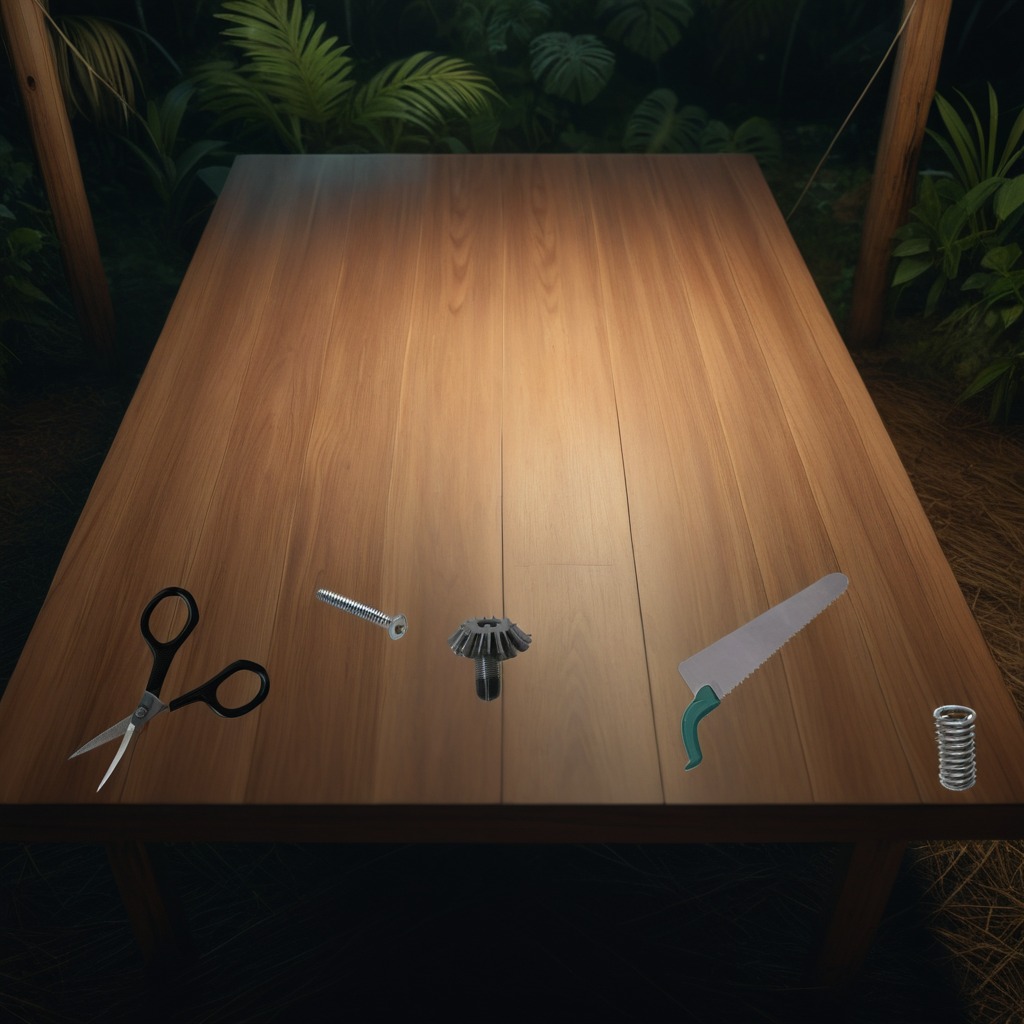
A steel gear with teeth, a metal machine screw, a coiled metal spring, a handheld metal saw, and a pair of scissors are lying on the wooden table.